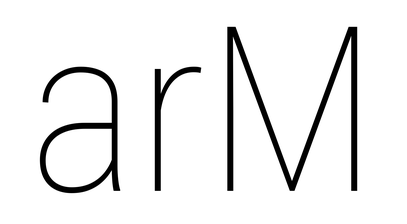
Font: Roboto_Condensed_Thin